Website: apple
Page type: newsletter-management
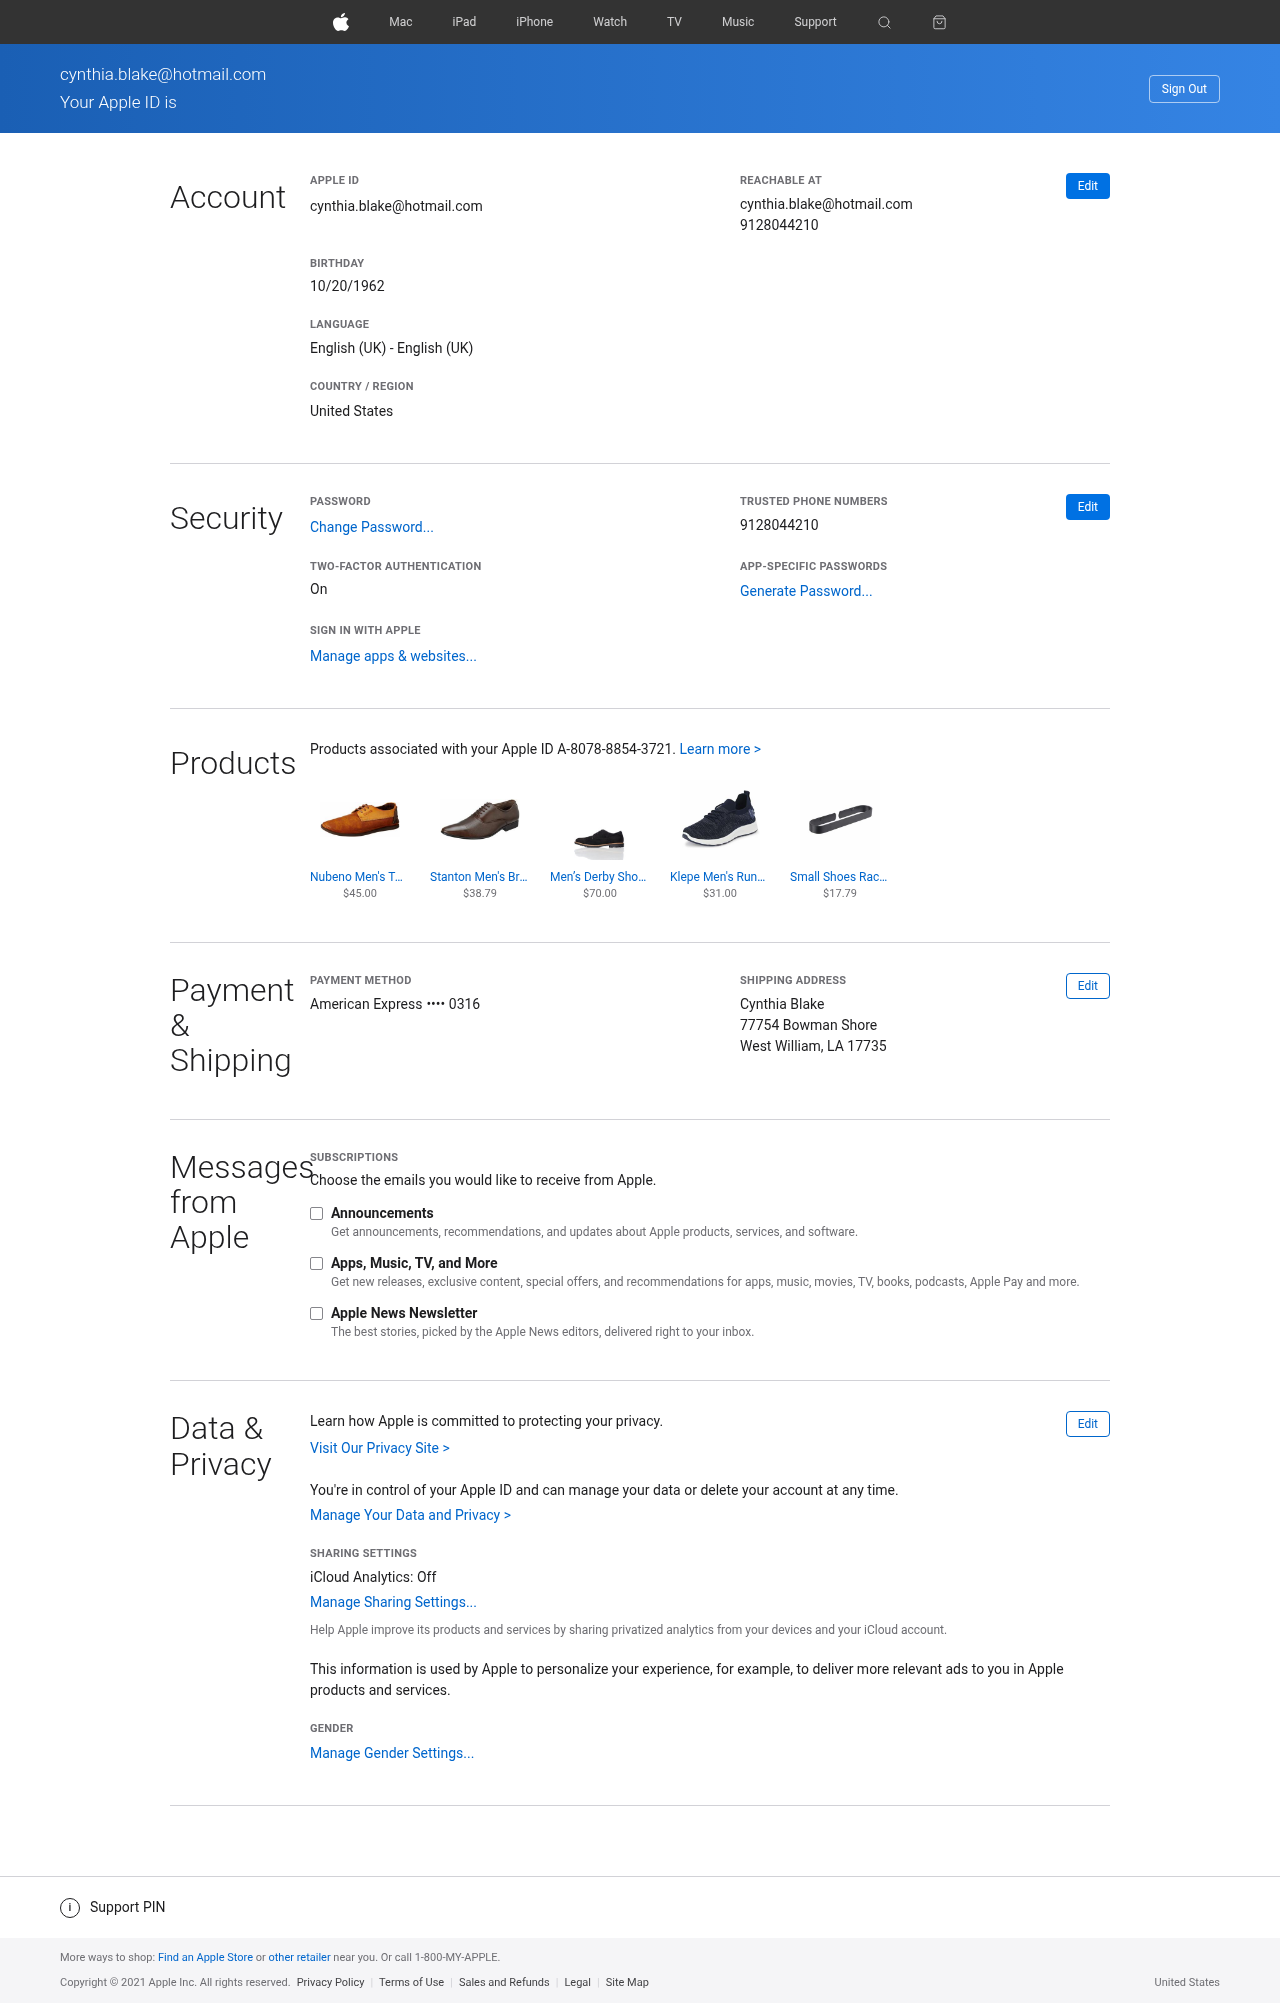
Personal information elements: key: PII_CARD_LAST4
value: •••• 0316
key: PII_CARD_TYPE
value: American Express
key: PII_CITY_STATE_ZIP
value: West William, LA 17735
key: PII_COUNTRY
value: United States
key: PII_DOB
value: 10/20/1962
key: PII_EMAIL
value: cynthia.blake@hotmail.com
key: PII_FULLNAME
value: Cynthia Blake
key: PII_PHONE
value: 9128044210
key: PII_STREET
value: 77754 Bowman Shore
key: PII_EMAIL2
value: cynthia.blake@hotmail.com
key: PII_EMAIL3
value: cynthia.blake@hotmail.com
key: PII_PHONE2
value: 9128044210
Product elements: key: PRODUCT1_NAME
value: Nubeno Men's TAN Formal Shoes-7 UK (41 EU) (80022)
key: PRODUCT1_PRICE
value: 45
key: PRODUCT2_NAME
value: Stanton Men's Brown Formal Shoes-8 UK (42 EU) (9 US) (10031/BRW)
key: PRODUCT2_PRICE
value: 38.79
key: PRODUCT3_NAME
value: Men’s Derby Shoes with Toe Cap, Black, 8 UK
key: PRODUCT3_PRICE
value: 70
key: PRODUCT4_NAME
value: Klepe Men's Running Shoes
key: PRODUCT4_PRICE
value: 31
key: PRODUCT5_NAME
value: Small Shoes Rack 11 Inches Door Shoe Organizer Hanging Shoe Shelves Aluminum RUSTPROOF Wall Mount No
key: PRODUCT5_PRICE
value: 17.79